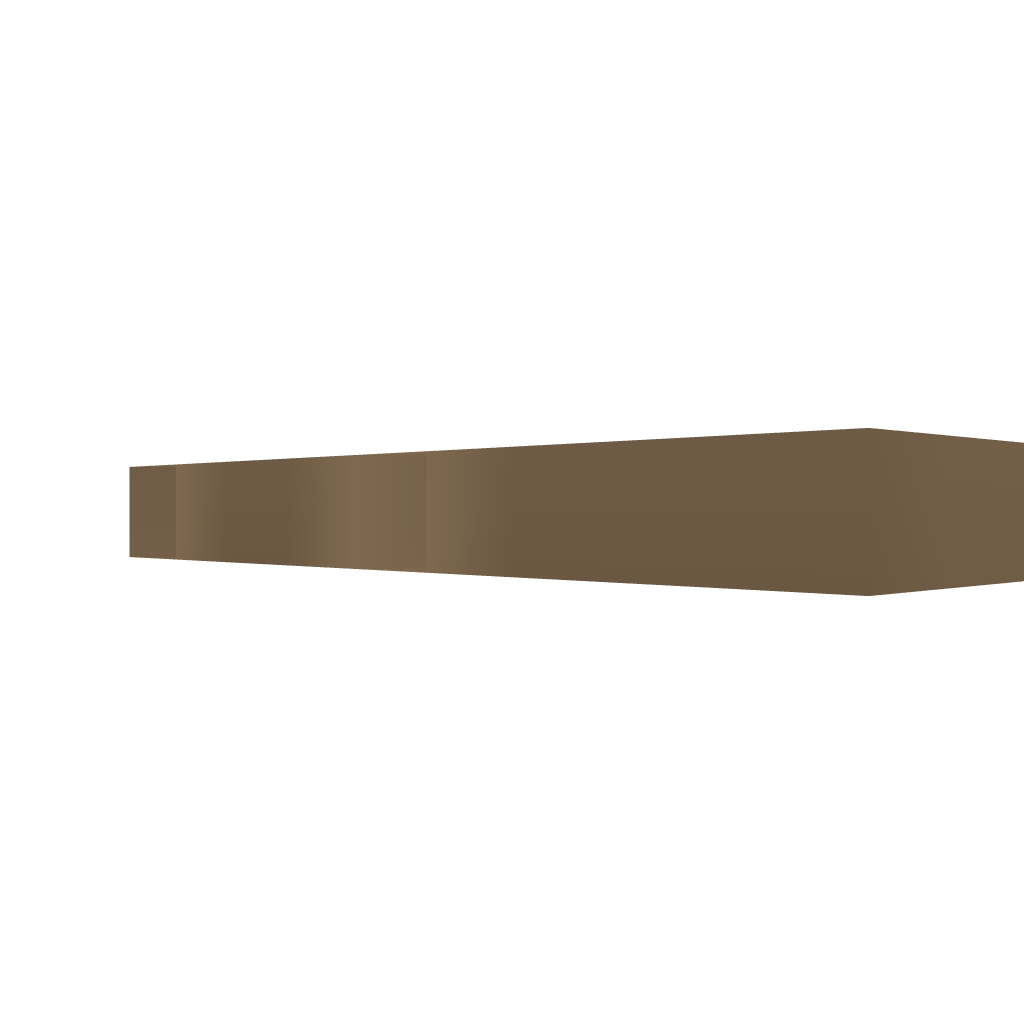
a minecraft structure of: shops